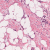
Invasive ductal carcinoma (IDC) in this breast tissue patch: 1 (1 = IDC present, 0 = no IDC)